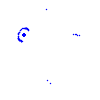
Particle: proton